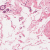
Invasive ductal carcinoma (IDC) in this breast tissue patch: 0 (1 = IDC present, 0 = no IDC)